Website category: auto
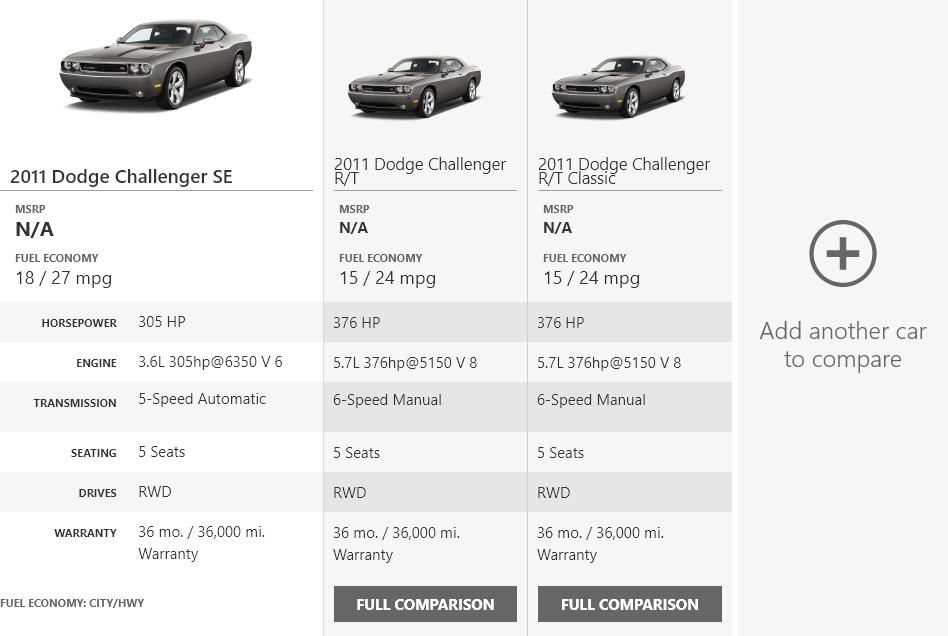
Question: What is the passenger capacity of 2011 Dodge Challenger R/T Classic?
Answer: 5 Seats

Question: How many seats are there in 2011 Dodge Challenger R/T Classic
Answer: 5 Seats

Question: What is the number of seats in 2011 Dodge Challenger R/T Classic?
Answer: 5 Seats

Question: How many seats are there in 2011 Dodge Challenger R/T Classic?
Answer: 5 Seats

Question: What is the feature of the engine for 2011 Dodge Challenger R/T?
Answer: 5.7L 376hp@5150 V 8

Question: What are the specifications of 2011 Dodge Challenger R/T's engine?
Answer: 5.7L 376hp@5150 V 8

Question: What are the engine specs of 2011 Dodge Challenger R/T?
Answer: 5.7L 376hp@5150 V 8

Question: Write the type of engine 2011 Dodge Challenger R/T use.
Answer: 5.7L 376hp@5150 V 8

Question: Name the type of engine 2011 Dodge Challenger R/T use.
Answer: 5.7L 376hp@5150 V 8

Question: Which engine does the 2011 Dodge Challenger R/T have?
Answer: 5.7L 376hp@5150 V 8

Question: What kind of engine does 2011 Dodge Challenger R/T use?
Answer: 5.7L 376hp@5150 V 8

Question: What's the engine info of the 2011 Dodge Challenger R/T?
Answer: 5.7L 376hp@5150 V 8

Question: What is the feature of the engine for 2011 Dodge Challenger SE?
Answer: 3.6L 305hp@6350 V 6

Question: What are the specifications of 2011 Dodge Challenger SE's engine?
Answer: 3.6L 305hp@6350 V 6

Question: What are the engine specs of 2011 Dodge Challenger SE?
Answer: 3.6L 305hp@6350 V 6

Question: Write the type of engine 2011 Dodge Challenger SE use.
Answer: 3.6L 305hp@6350 V 6

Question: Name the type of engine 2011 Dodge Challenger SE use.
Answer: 3.6L 305hp@6350 V 6

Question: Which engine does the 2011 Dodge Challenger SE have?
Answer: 3.6L 305hp@6350 V 6

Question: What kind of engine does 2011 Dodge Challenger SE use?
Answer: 3.6L 305hp@6350 V 6

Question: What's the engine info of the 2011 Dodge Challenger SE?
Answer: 3.6L 305hp@6350 V 6

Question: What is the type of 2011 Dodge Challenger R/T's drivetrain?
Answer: RWD

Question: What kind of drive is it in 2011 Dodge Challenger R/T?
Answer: RWD

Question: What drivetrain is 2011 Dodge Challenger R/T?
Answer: RWD

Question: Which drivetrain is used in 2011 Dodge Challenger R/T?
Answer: RWD

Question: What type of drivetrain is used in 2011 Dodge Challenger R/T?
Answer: RWD

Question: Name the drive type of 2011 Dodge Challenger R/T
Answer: RWD

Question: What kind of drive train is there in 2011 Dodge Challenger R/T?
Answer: RWD

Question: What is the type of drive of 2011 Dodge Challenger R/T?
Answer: RWD

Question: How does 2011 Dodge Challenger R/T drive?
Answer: RWD

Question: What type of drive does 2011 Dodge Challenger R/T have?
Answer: RWD

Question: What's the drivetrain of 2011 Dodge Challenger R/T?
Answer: RWD

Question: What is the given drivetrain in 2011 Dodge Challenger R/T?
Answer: RWD

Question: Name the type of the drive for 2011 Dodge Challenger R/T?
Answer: RWD

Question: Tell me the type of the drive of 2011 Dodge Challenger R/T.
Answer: RWD

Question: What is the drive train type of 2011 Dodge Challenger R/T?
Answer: RWD

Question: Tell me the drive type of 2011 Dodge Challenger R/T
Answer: RWD

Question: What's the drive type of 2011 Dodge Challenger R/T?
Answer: RWD

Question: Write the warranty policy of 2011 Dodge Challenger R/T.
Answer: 36 mo. / 36,000 mi. Warranty

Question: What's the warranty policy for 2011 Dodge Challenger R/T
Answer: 36 mo. / 36,000 mi. Warranty

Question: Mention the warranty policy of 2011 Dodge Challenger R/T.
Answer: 36 mo. / 36,000 mi. Warranty

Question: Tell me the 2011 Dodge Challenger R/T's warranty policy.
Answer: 36 mo. / 36,000 mi. Warranty